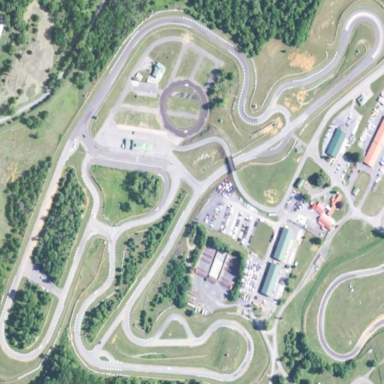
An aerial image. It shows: Asphalt raceway designed for motor sports.